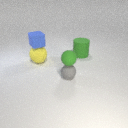
large yellow rubber sphere below small blue rubber cube